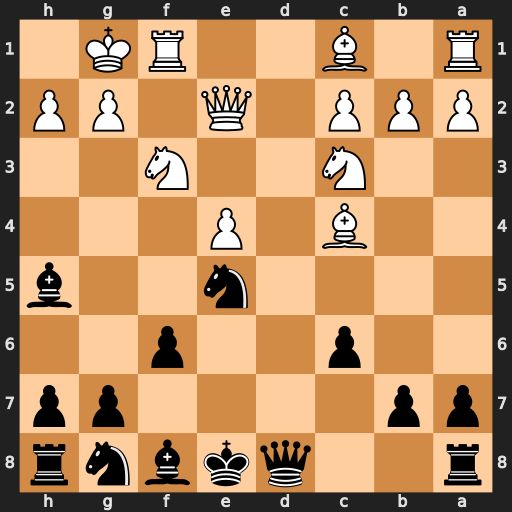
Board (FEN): r2qkbnr/pp4pp/2p2p2/4n2b/2B1P3/2N2N2/PPP1Q1PP/R1B2RK1
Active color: b
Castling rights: kq
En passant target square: -
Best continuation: Bxf3 gxf3 Qd4+